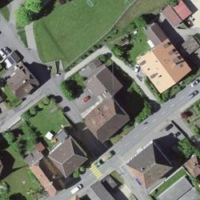
EUNIS habitat code: 54
Species observed at this site:
Vicia sepium
Rheum rhabarbarum
Ornithogalum umbellatum
Corylus avellana
Cercopis vulnerata
Medicago lupulina
Mangora acalypha
Passer domesticus
Senecio vulgaris
Levisticum officinale
Primula vulgaris